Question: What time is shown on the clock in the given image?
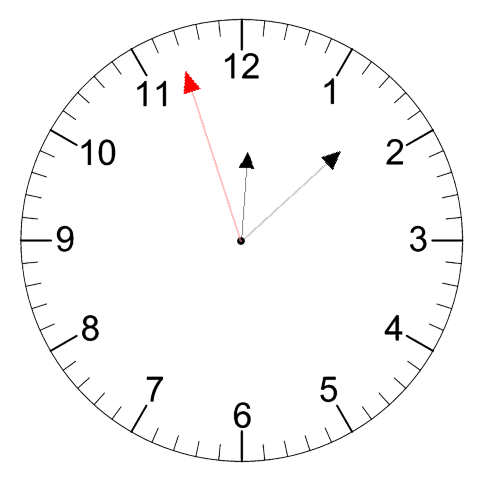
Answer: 12:07:57